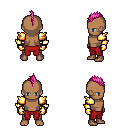
a pixel art fantasy rpg character, male body template, human, dark skin, gold arm armor, red pants, pink mohawk hairstyle, gold gloves, four views (front, back, left, right), 2x2 character sprite sheet, small pixel art, hard edges, no anti-aliasing